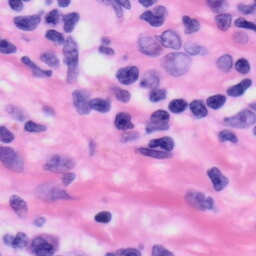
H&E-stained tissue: Skin